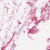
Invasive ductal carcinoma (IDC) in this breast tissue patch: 0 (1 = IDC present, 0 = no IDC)